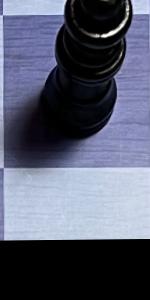
Label: Empty